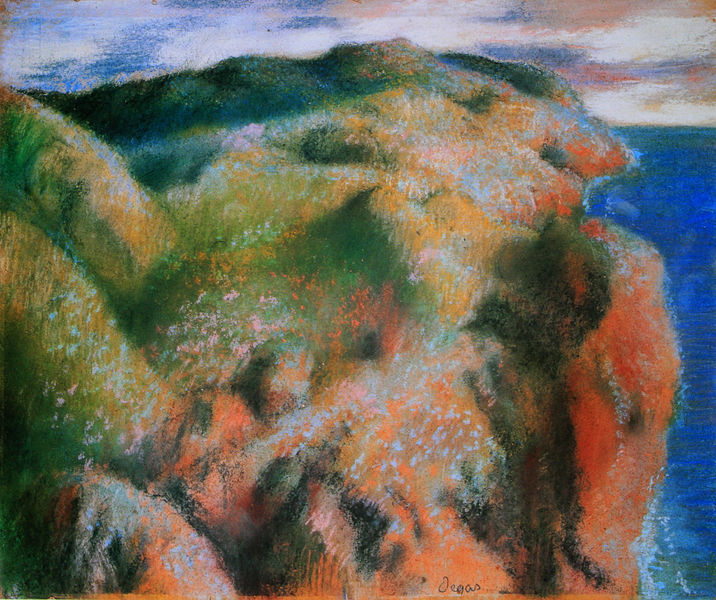
Titel: Steilküste
Künstler: Edgar Degas
Institution: (Privatsammlung)
Schlagwörter: berg, blau, felsen, gemälde, himmel, meer, schatten, wasser, weiß, wolken, gelb, grün, impressionismus, landschaft, ocker, see, ufer, blumen, bunt, degas, edgar degas, grau, kreide, licht, orange, pastell, schwarz, zeichnung, ausblick, blick, blüten, gras, rot, wiese, expressionismus, stein, signatur, ferne, horizont, hügel, natur, weite, gewässer, wiesen, insel, rosa, anhöhe, hellblau, küste, strand, wellen, pointilismus, abhang, berge, farben, fels, gebirge, klippen, dunkelgrün, lila, schattierung, schattierungen, violett, idylle, edgar, brandung, tiefe, blumenwiese, frühling, unscharf, klippe, steilküste, punkte, steinufer, paul, macke, franz, wellig, kontraste, verschwommen, lanschaft, lichtspiel, flimmern, sporn, bau, weise, farbigkeit, lagune, um 1920, mischung, halbinsel, frabe, kliff, marc, glb, dekalkomanie, grmälde, wachsmalstift, kuste, wiese meer wolken hügel blumen, degas#